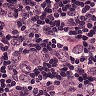
Metastatic tissue present: yes